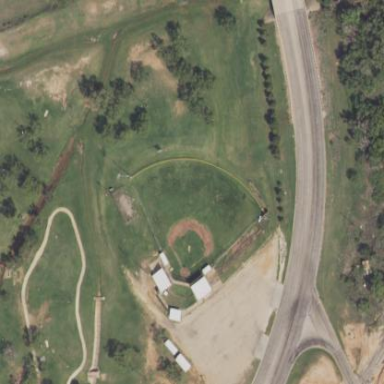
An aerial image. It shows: Baseball pitch for leisure and sports activities.